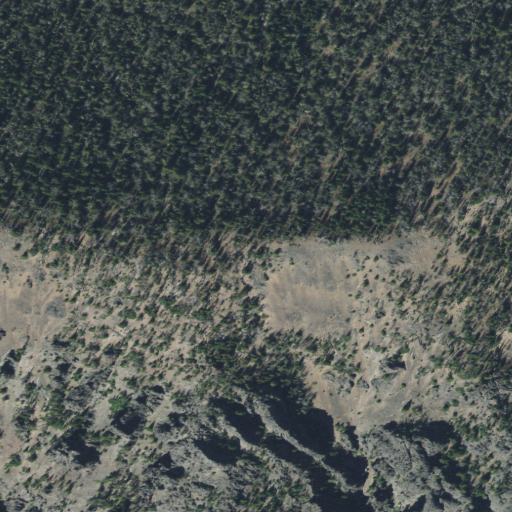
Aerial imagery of mountain in Montana named Mans Foot Mountain containing evergreen forest, grassland, and shrub